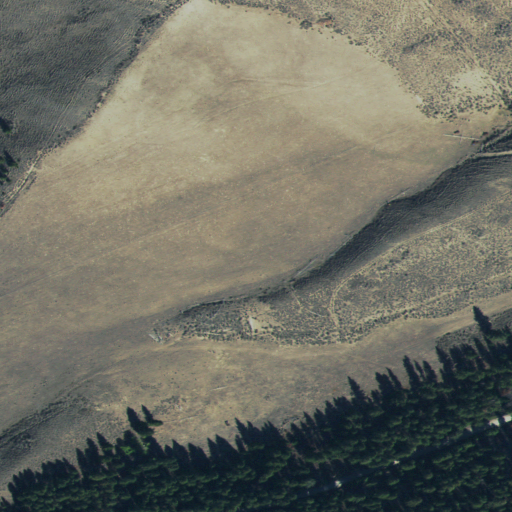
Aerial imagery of depression(s) in Idaho named Peel Tree Basin containing shrub and evergreen forest